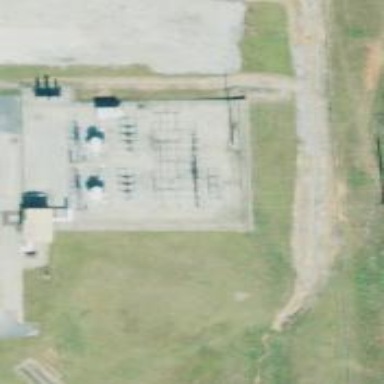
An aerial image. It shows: Industrial power substation surrounded by fence.